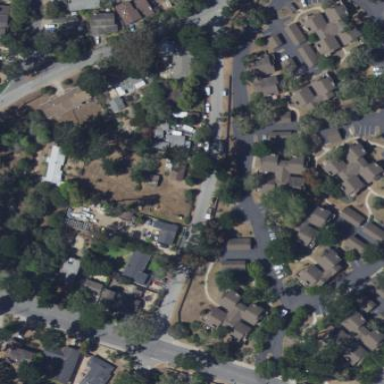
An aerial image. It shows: Residential road.